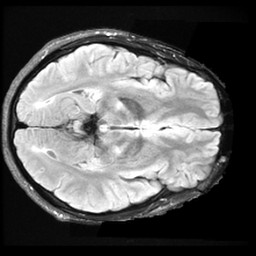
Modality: FLAIR
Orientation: axial
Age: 23
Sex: male
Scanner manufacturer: ge
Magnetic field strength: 3 T
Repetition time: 11 s
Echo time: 0.1497 s